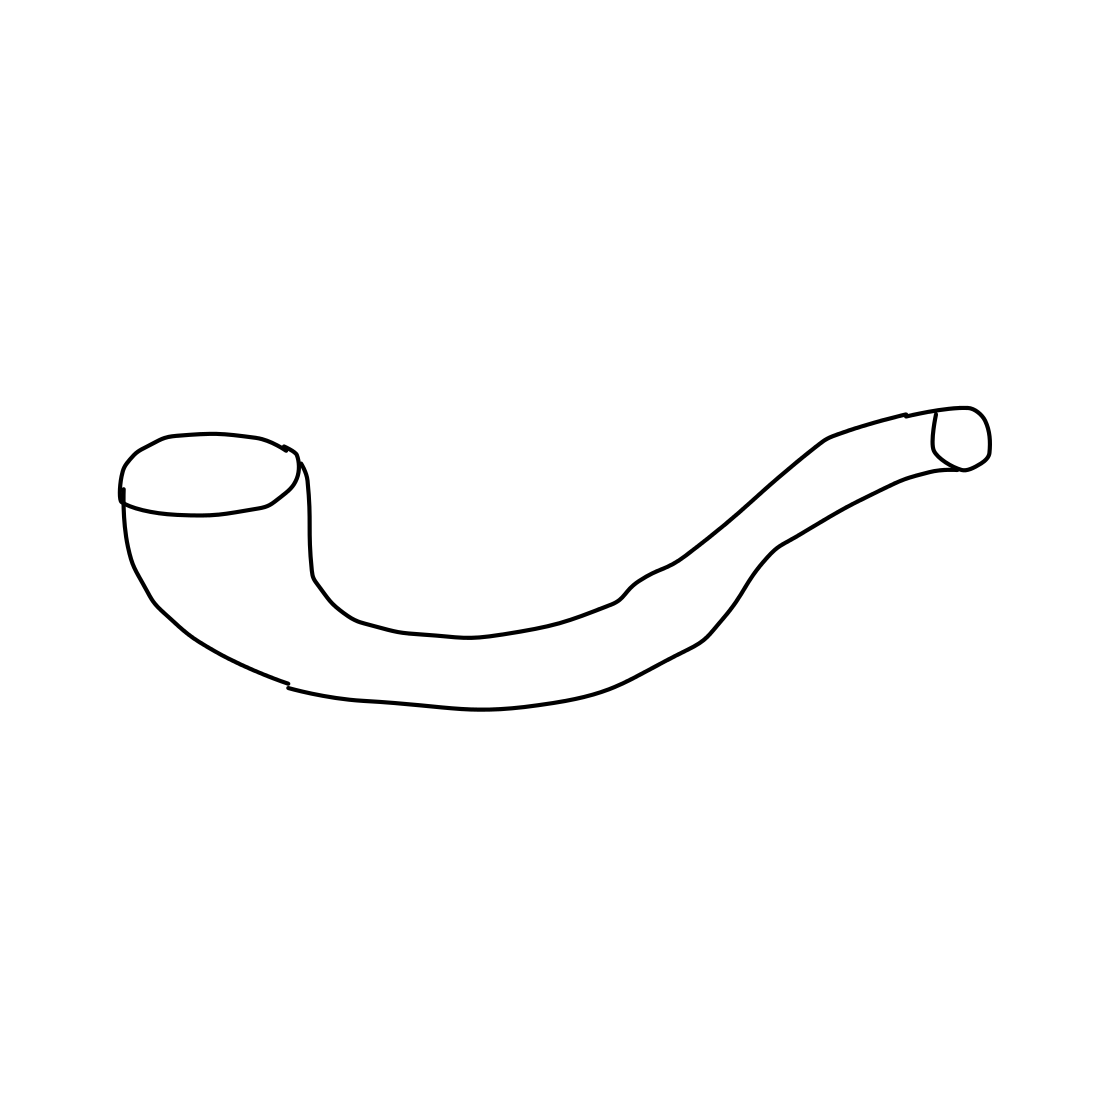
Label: pipe (for smoking)